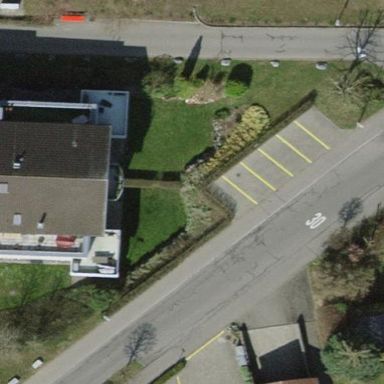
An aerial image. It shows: Street-side parking area.